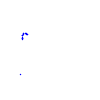
Particle: kaon